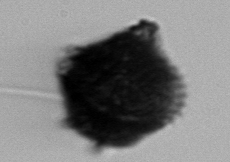
Label: Gonyaulax